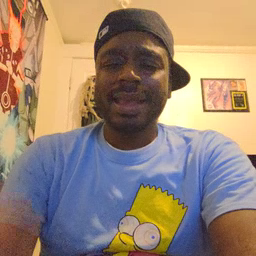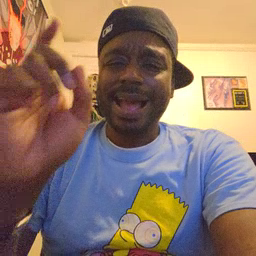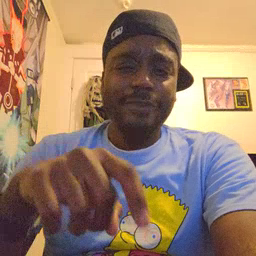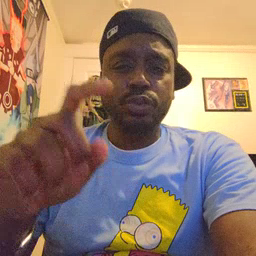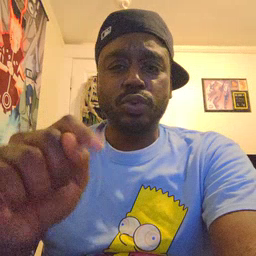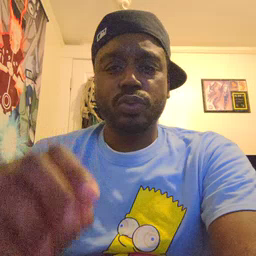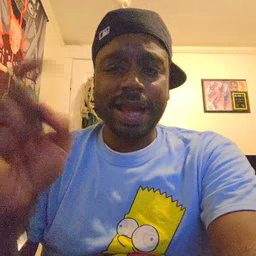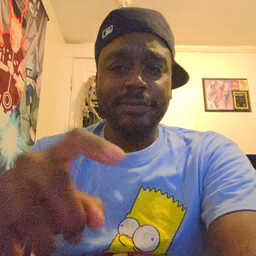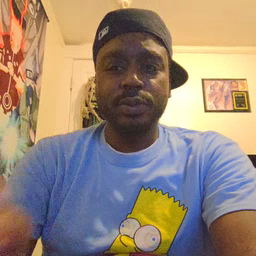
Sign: haveto